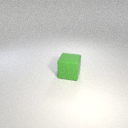
large green rubber cube